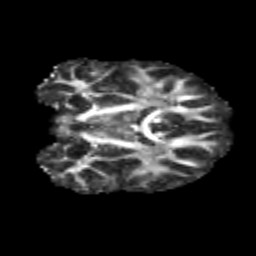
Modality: FA
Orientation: coronal
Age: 10
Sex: male
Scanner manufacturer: siemens
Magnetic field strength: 3 T
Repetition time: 3.8 s
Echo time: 0.07 s